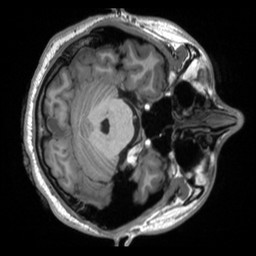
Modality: T1w
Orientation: axial
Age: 27
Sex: male
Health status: healthy
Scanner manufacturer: siemens
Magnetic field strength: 3 T
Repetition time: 2.53 s
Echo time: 0.00219 s